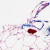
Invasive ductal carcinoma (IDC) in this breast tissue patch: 0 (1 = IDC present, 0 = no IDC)